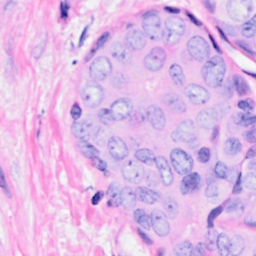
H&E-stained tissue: Breast